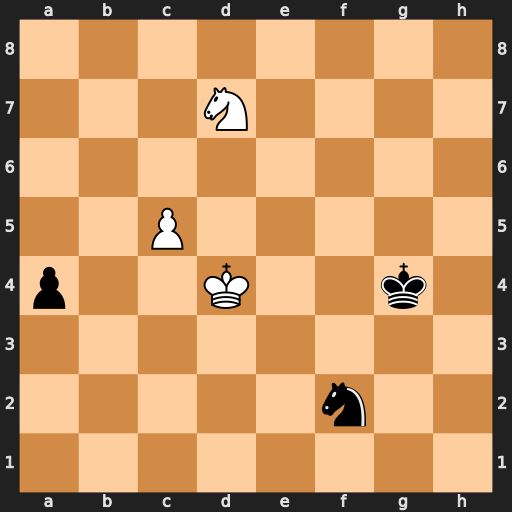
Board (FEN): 8/3N4/8/2P5/p2K2k1/8/5n2/8
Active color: w
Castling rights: -
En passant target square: -
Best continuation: c6 a3 Nc5 a2 Nb3 a1=Q+ Nxa1